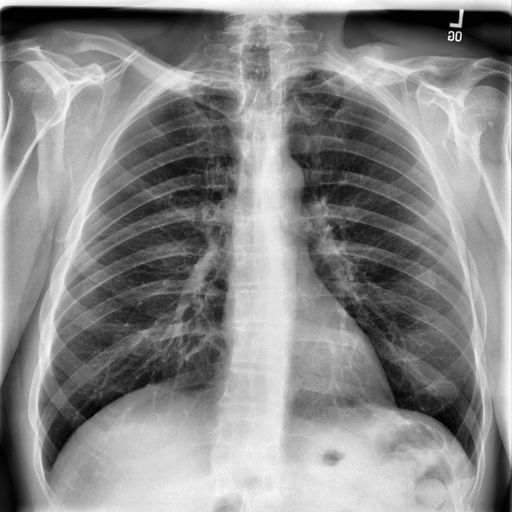
Finding: NORMAL